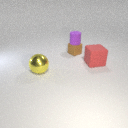
small brown rubber cube behind large yellow metal sphere